Question: I'm a Smartgit user and I don't understand what the little right arrows in the "Branches" window mean. They point to branches, but only to some of them.
I attach a screenshot. The arrows I'm referring to are circled in red.
Thanks.

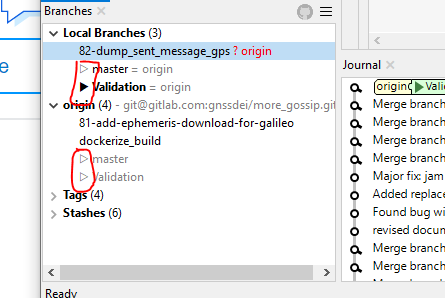
Answer: The filled-in triangle is your currently checked-out branch.
The empty triangles are local branches that have not yet been pushed to an upstream repository (eg: 'git push --set-upstream origin branch-name'). They server as a nice little warning that some of your work is only available locally: use caution when deleting.